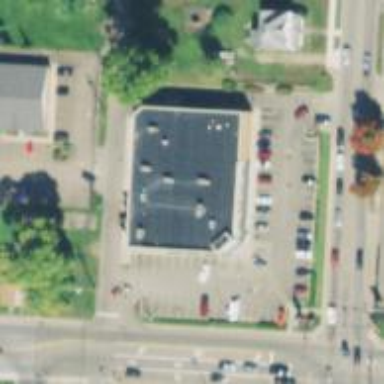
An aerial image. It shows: Pharmacy.